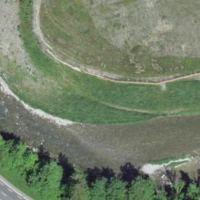
EUNIS habitat code: 24
Species observed at this site:
Vicia cracca